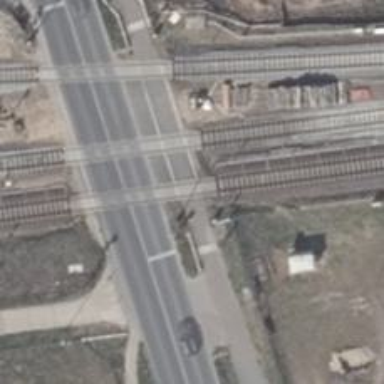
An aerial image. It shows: Railway crossing with lights and saltire markings. The crossing has full barrier.